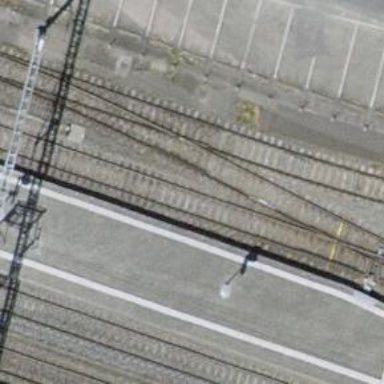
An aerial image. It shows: Abandoned railway spur with one track.